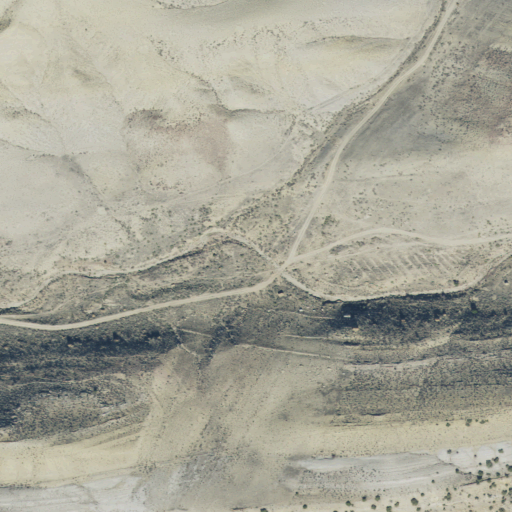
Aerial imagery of valley in Utah named South Fork Jensen Wash containing shrub, grassland, and barren land